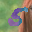
Label: 5